Question: I have an Outlook Addin That Adds a Group to the Ribbon with two buttons. It was working perfectly before I added the second button, but they have the same properties just different click handlers. It shows up in the correct place in the customize ribbon menu, but it is greyed out. What does it mean when it is greyed out and what could cause it? The addin is still loaded and wasn't deactivated for any reason that is on the list of reasons for why addins would be deactivated.
By following this question's answer: <URL>
I was able to get the button to show on the read mail window on the main tab. The only differences from that answer are I used TabReadMessage rather than TabMail (as per the documentation). This worked perfectly until the 2nd button was added. You can see both buttons in the screnshot, Archive Message and Archive Message As.
See picture:

Anyone have any idea why this could be happening. Why would adding a second button make it stop showing up?
Is there a way to debug this and see what is occurring?
Any help would be appreciated as I've been searching for the answer for a while now.
Thanks
EDIT:
The generated code for my properties of my ribbon elements.
'''
private void InitializeComponent()
{
System.ComponentModel.ComponentResourceManager resources = new System.ComponentModel.ComponentResourceManager(typeof(OutlookRibbon));
this.tab1 = this.Factory.CreateRibbonTab();
this.group1 = this.Factory.CreateRibbonGroup();
this.button1 = this.Factory.CreateRibbonButton();
this.button2 = this.Factory.CreateRibbonButton();
this.tab1.SuspendLayout();
this.group1.SuspendLayout();
//
// tab1
//
this.tab1.ControlId.ControlIdType = Microsoft.Office.Tools.Ribbon.RibbonControlIdType.Office;
this.tab1.ControlId.OfficeId = "TabReadMessage";
this.tab1.Groups.Add(this.group1);
this.tab1.Label = "TabReadMessage";
this.tab1.Name = "tab1";
//
// group1
//
this.group1.Items.Add(this.button1);
this.group1.Items.Add(this.button2);
this.group1.Label = "Archive";
this.group1.Name = "group1";
this.group1.Position = this.Factory.RibbonPosition.BeforeOfficeId("GroupRespond");
//
// button1
//
this.button1.ControlSize = Microsoft.Office.Core.RibbonControlSize.RibbonControlSizeLarge;
this.button1.Description = "Archive Message";
this.button1.Image = ((System.Drawing.Image)(resources.GetObject("button1.Image")));
this.button1.Label = "Archive Message";
this.button1.Name = "button1";
this.button1.ScreenTip = "Archives Message";
this.button1.ShowImage = true;
this.button1.SuperTip = "Archives Message";
this.button1.Click += new Microsoft.Office.Tools.Ribbon.RibbonControlEventHandler(this.button1_Click);
//
// button2
//
this.button2.ControlSize = Microsoft.Office.Core.RibbonControlSize.RibbonControlSizeLarge;
this.button2.Description = "Archive Message As";
this.button2.Image = ((System.Drawing.Image)(resources.GetObject("button2.Image")));
this.button2.Label = "Archive Message As";
this.button2.Name = "button2";
this.button2.ScreenTip = "Archive message in designated place";
this.button2.ShowImage = true;
this.button2.SuperTip = "Archives message in designated place";
this.button2.Click += new Microsoft.Office.Tools.Ribbon.RibbonControlEventHandler(this.button2_Click);
//
// OutlookRibbon
//
this.Name = "OutlookRibbon";
this.RibbonType = resources.GetString("$this.RibbonType");
this.Tabs.Add(this.tab1);
this.Load += new Microsoft.Office.Tools.Ribbon.RibbonUIEventHandler(this.OutlookRibbon_Load);
this.tab1.ResumeLayout(false);
this.tab1.PerformLayout();
this.group1.ResumeLayout(false);
this.group1.PerformLayout();
}
'''
EDIT 2:
All of a sudden every single addin a make even blank ones in VS cause the errror
Ribbon_GetDCVisible say Exception occurred while calling the function GetVisisble. Not sure why, but I turned on show UI errors so maybe this is greying them out? Not sure though because it is happening with every single addin. Even brand new blank ones.
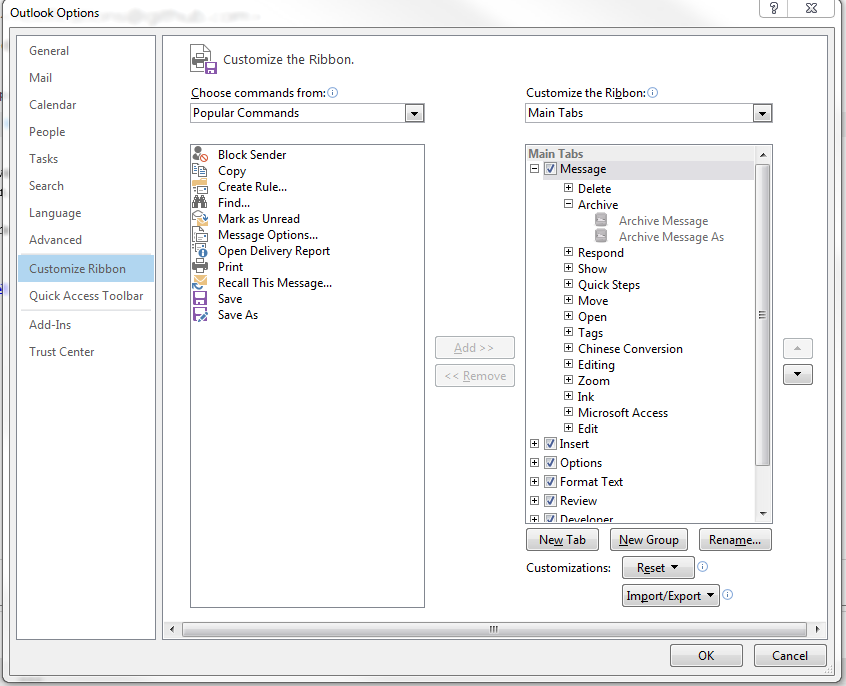
Answer: The greyed buttons mean that your custom UI is disabled. Most probably you got an error in the markup or your code fires exceptions. Office applications disable add-ins that behave unexpectedly.
I have got a bunch of questions to the initial post, so decided to publish them as an answer as well. It will be hard to recognize them all as a comment. And any of them can lead to the resolution of the issue.
What XML markup do you have so far? Did you try to extract it from the ribbon designer?
Do you get any UI error in Outlook after adding another buttons? See <URL> for more information.
What exception do you have in the getVisible callback? Did you try to debug the code?